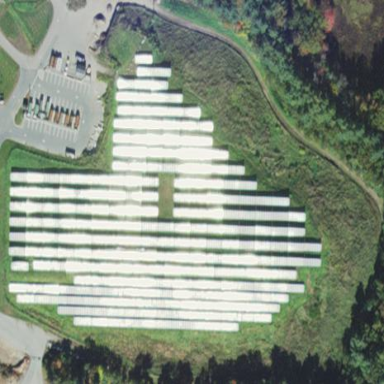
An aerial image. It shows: Solar power plant enclosed by fence. The plant generates electricity using photovoltaic technology.